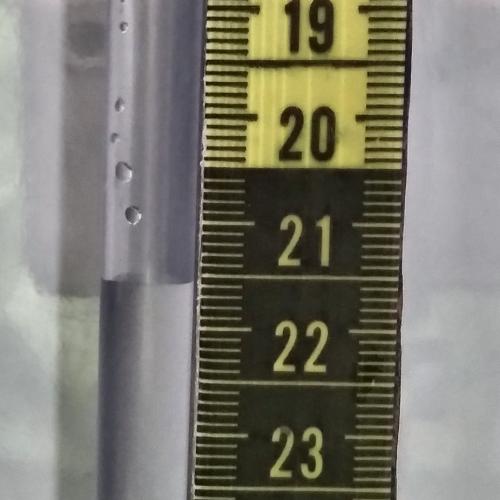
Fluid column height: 21.6 cm